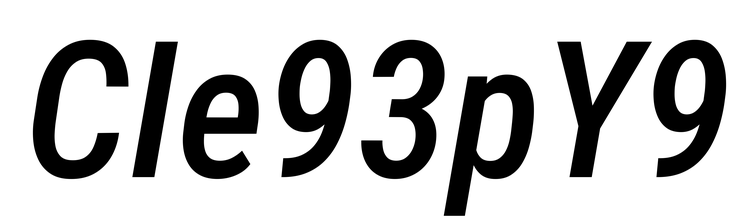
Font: Roboto-Italic_Condensed_Medium_Italic